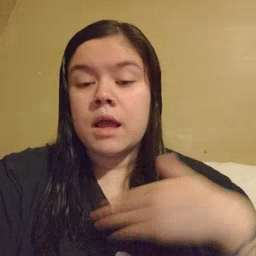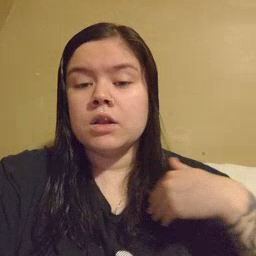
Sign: animal